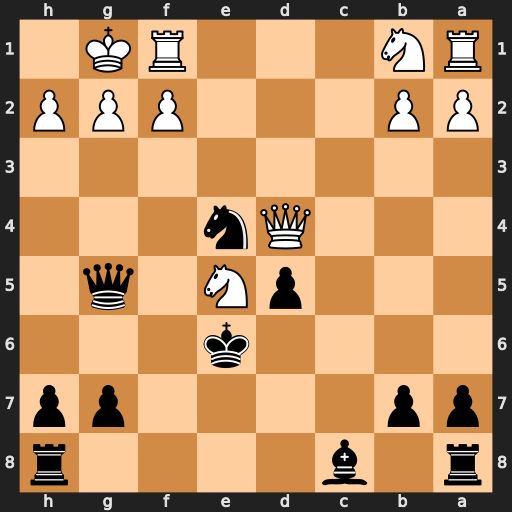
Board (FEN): r1b4r/pp4pp/4k3/3pN1q1/3Qn3/8/PP3PPP/RN3RK1
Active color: b
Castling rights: -
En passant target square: -
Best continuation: Qxe5 Qxe5+ Kxe5